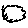
Label: cloud